Field crop: maize
Growth stage: 2
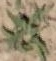
Species: atriplex